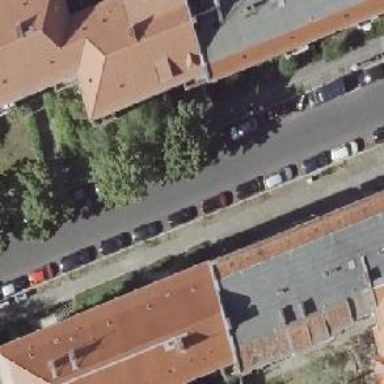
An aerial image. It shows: Residential road with asphalt surface and sidewalks on both sides. There is parallel on-street parking available on both sides of the road.